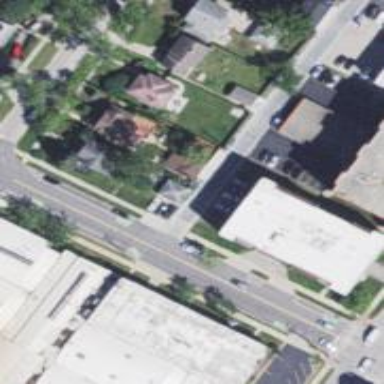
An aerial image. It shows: Alley classified as service road.